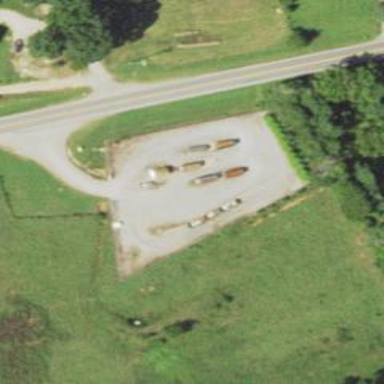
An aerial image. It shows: Waste transfer station.